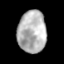
Tissue: skin
Cell type: Epithelial cells
Senescence score: 0.8306
Nuclear area (px): 1176
Mean DAPI intensity: 179.527